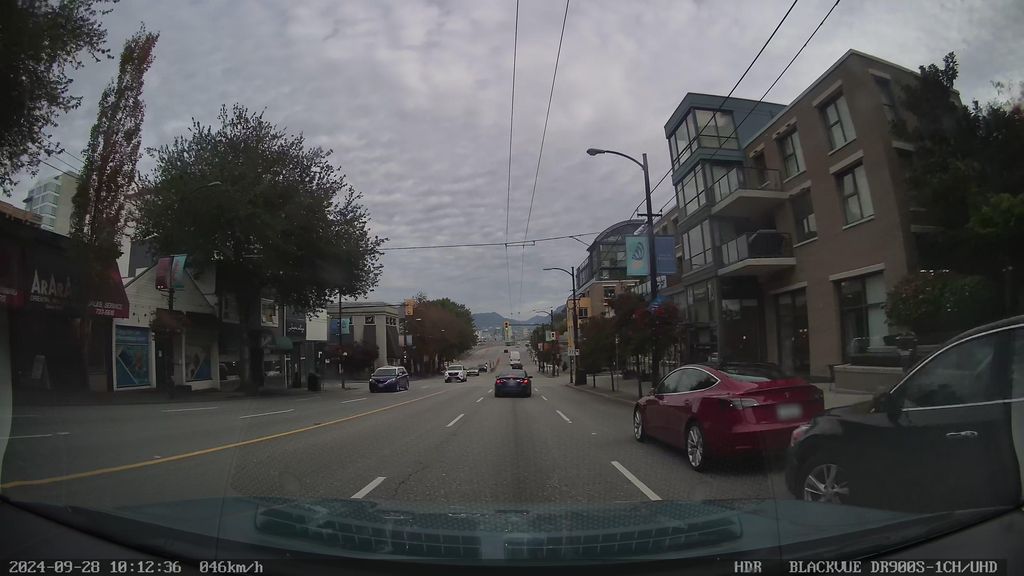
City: vancouver